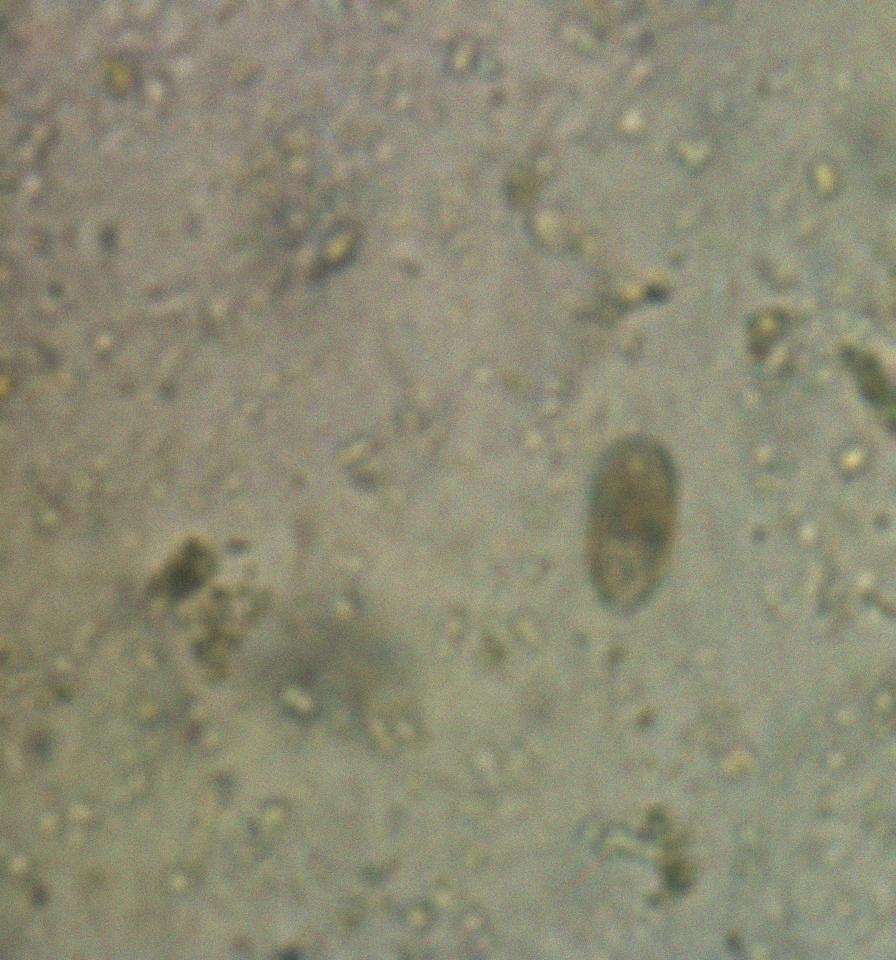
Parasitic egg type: Capillaria philippinensis